Interaction volume radius: 10 \u00c5
Interaction volume height: 15 \u00c5
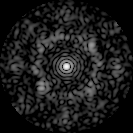
Disorder parameter: 0.7041